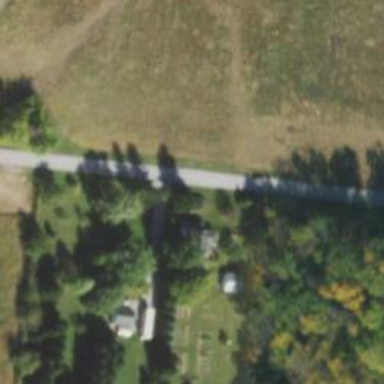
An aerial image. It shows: Unclassified road.